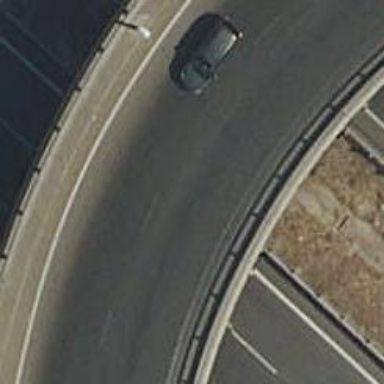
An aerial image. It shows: Trunk highway passing over roundabout bridge.